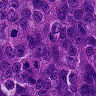
Metastatic tissue present: yes